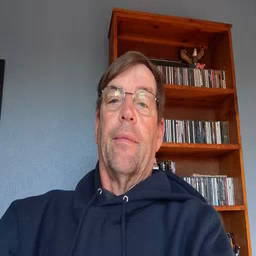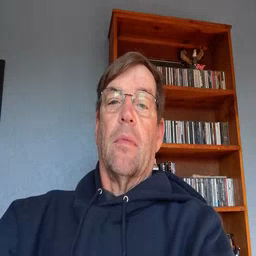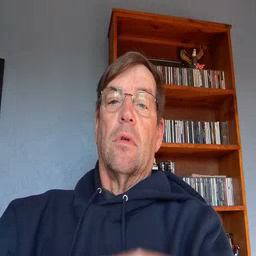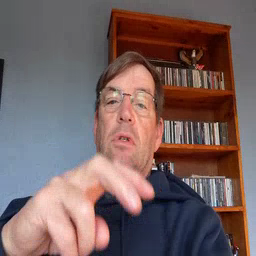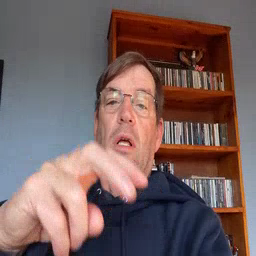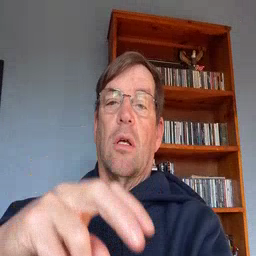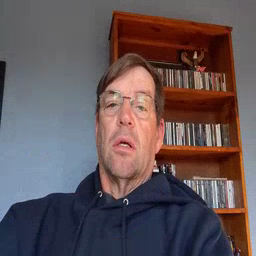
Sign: chair